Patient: sex M, age 57
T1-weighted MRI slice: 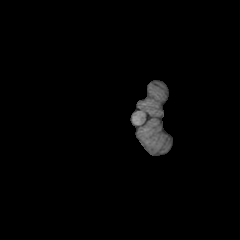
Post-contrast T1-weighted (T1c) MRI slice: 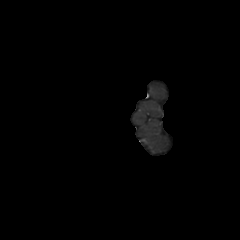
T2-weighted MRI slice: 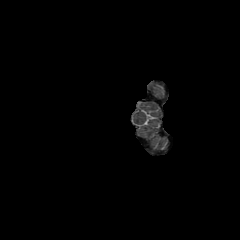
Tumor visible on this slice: no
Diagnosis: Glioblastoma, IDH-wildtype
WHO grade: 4